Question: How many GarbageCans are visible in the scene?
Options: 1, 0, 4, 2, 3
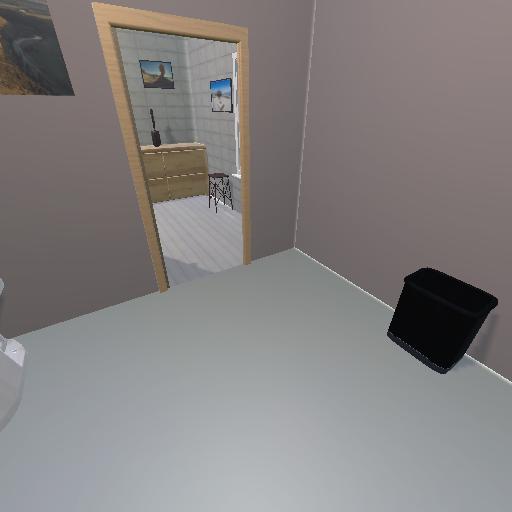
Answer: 1